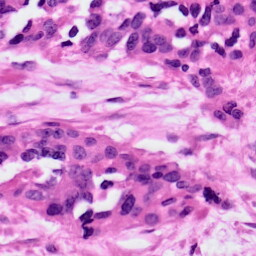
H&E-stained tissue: Ovarian